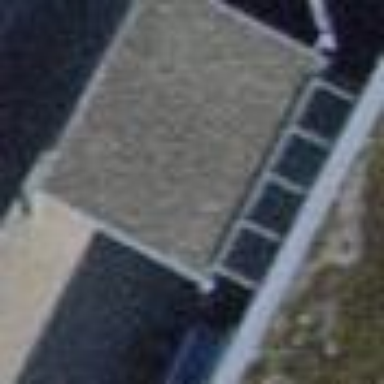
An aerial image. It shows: View of roof of building.